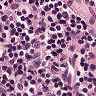
Metastatic tissue present: no